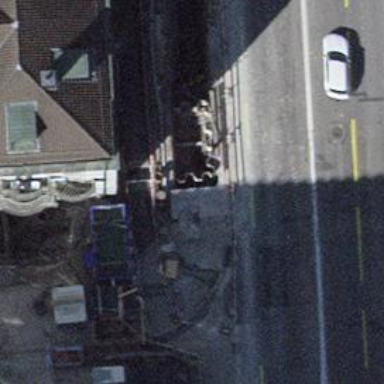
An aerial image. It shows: Asphalt sidewalk.